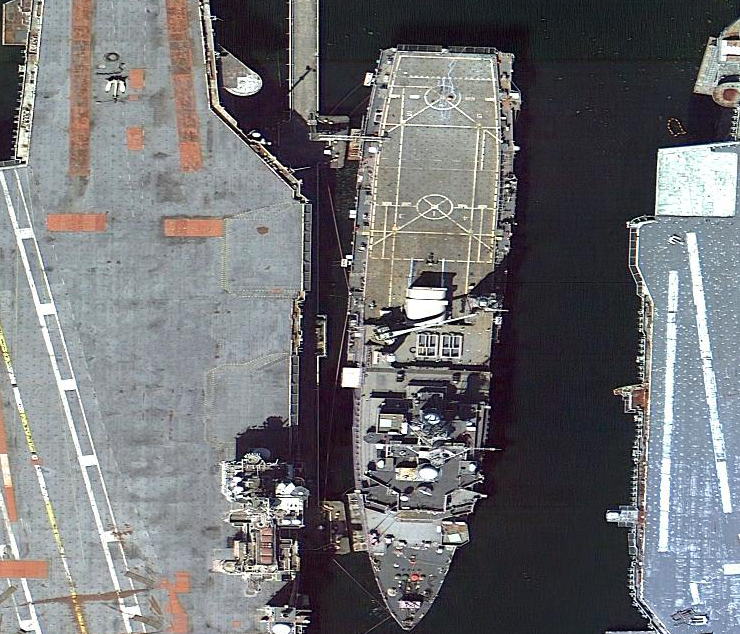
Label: combat